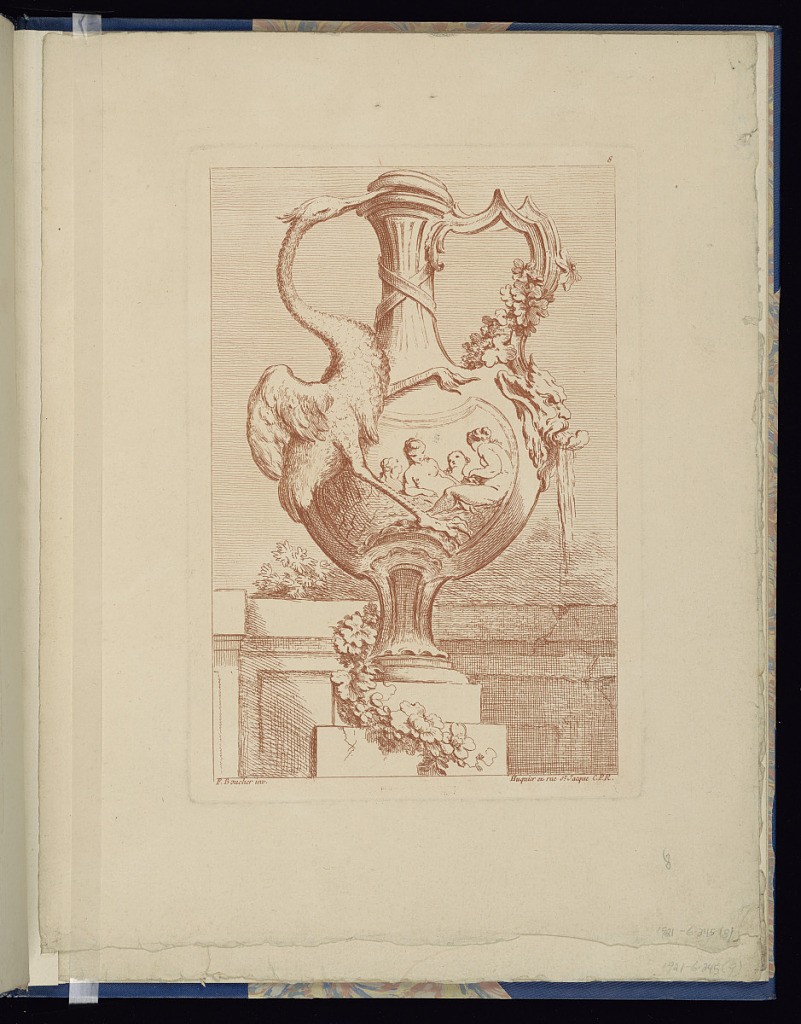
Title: Ornamental Vase Design
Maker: François Boucher, French, 1703–1770
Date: ca. 1738
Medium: Etching in red ink on cream laid paper
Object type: Bound print
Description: Vase with a long neck and two handles. The handle at left is composed of a feathered bird stretched across the body of the vase, its neck forming the handle curve and its beak prying open the lid at top. The right handle is of a sharper geometric form resting upon a mask. Leafy garland draped from the right handle to the pedestal. The belly of the vase has a scene of four nude women. There is a garden wall with trees behind indicated in the background. The plate is printed in red ink (sanguine). The plate is signed and numbered.